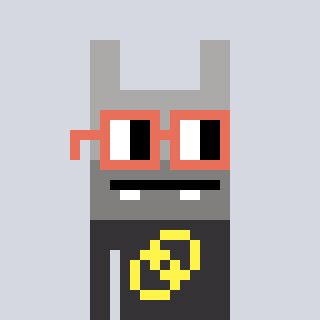
a pixel art character with square orange glasses, a rabbit-shaped head and a grayscale-colored body on a cool background